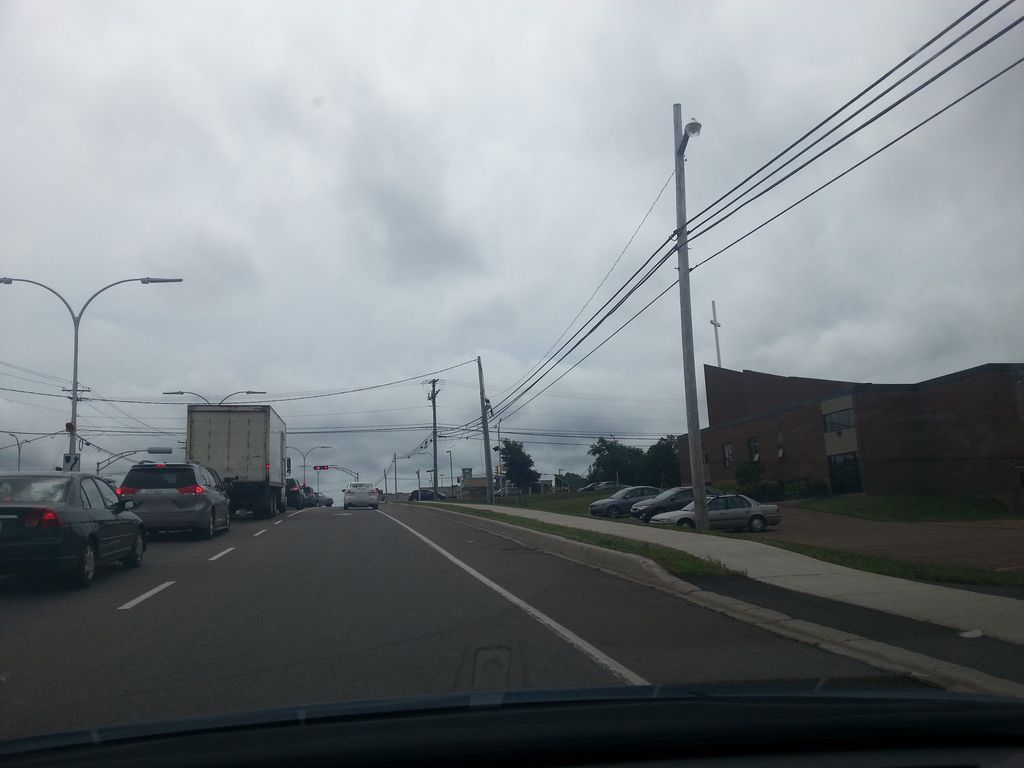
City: charlottetown